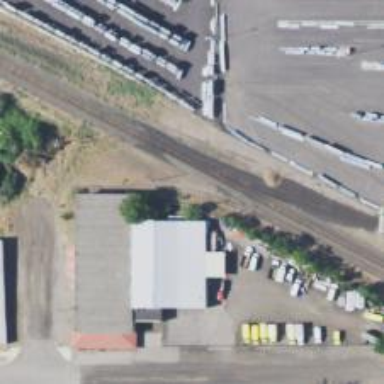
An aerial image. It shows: Railway siding for service.